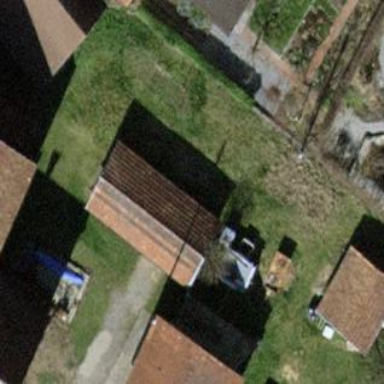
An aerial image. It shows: Shed.